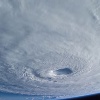
Label: cloud